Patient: sex M, age 45
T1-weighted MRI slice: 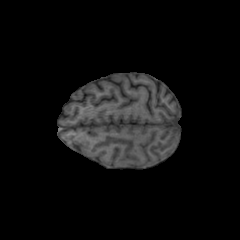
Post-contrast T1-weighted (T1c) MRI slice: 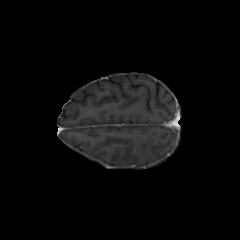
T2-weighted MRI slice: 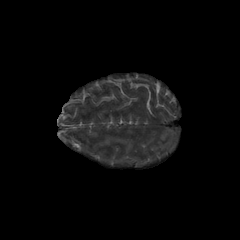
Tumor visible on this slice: no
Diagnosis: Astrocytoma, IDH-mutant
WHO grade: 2